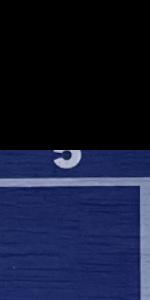
Label: Empty